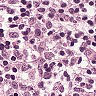
Metastatic tissue present: no